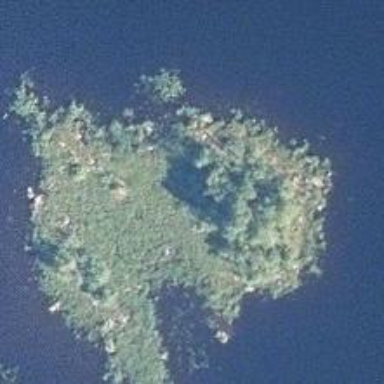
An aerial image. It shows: Islet.